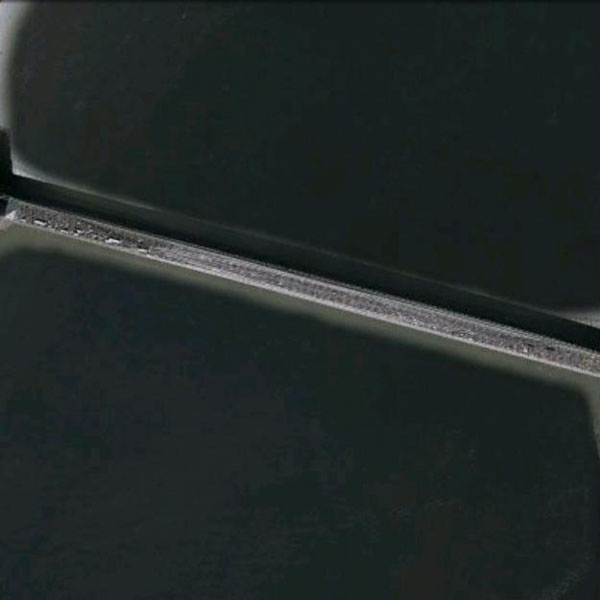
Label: Bridge